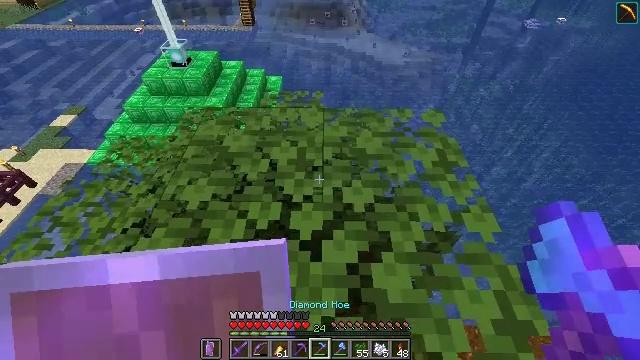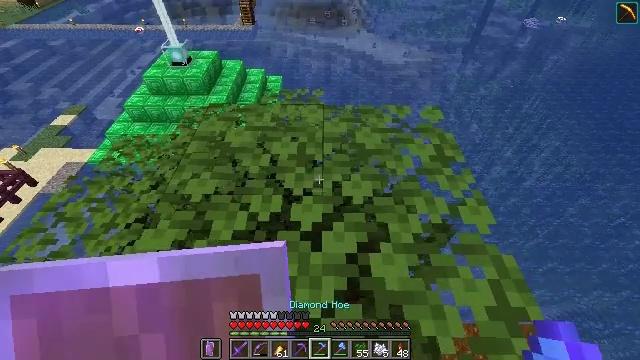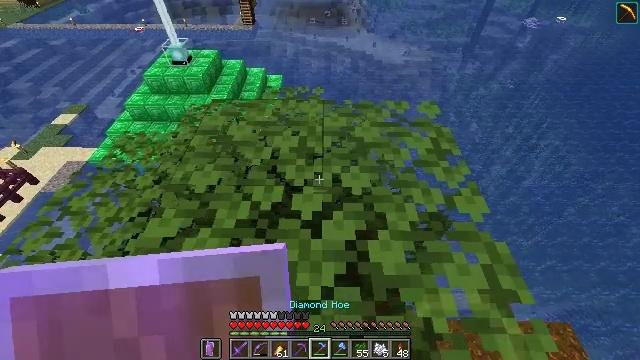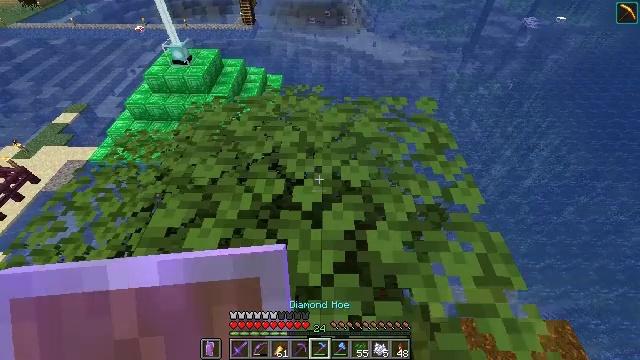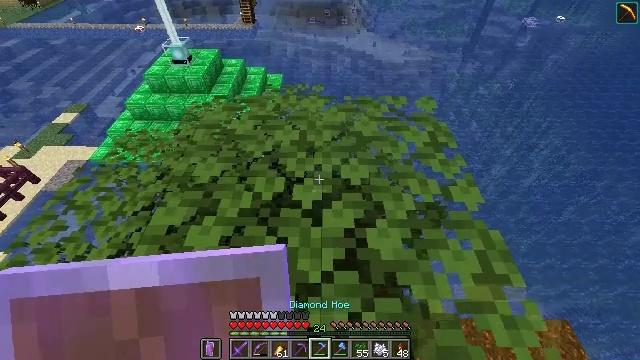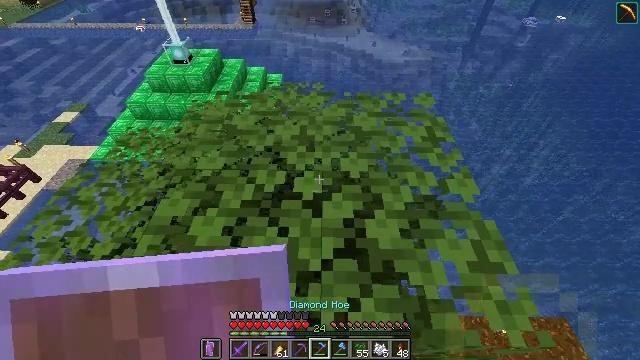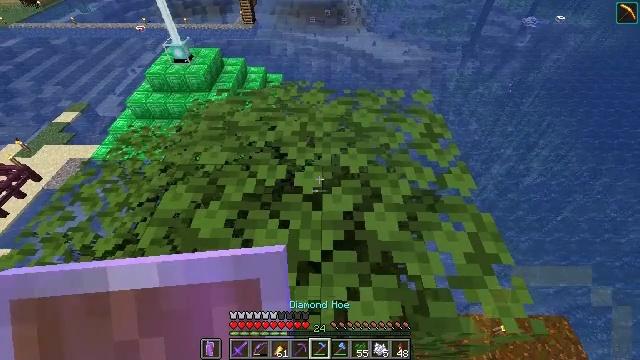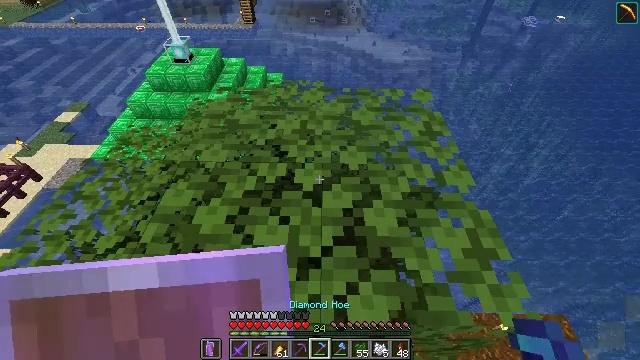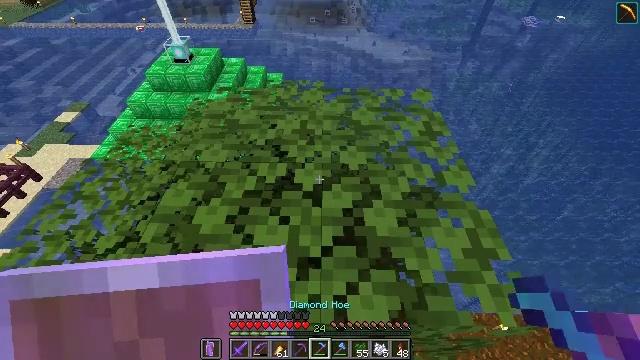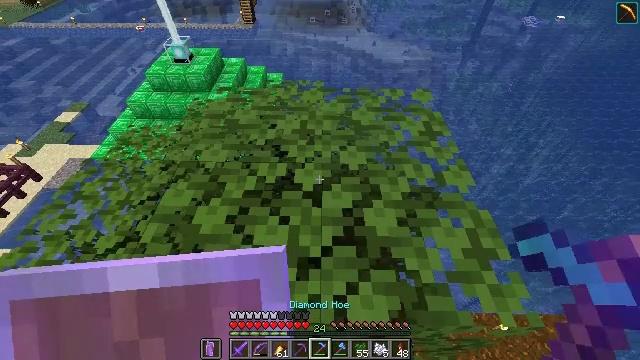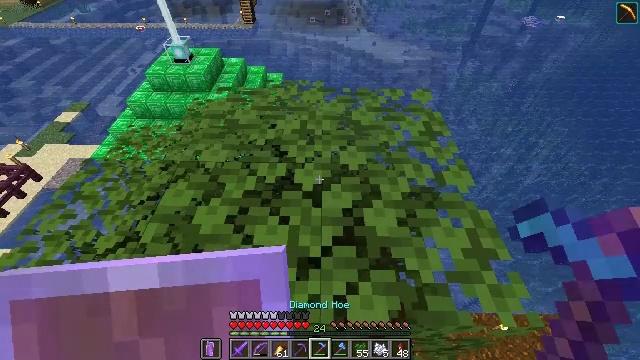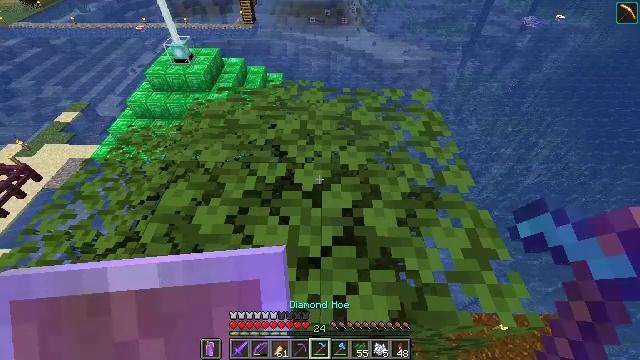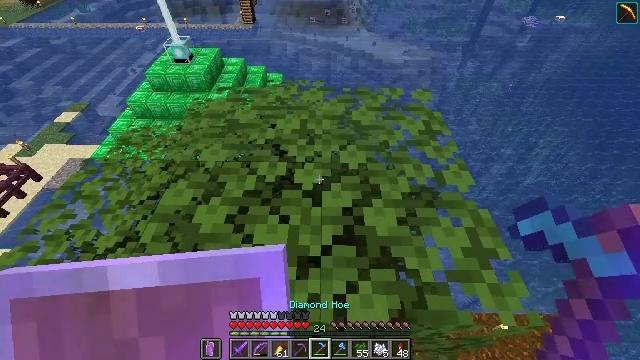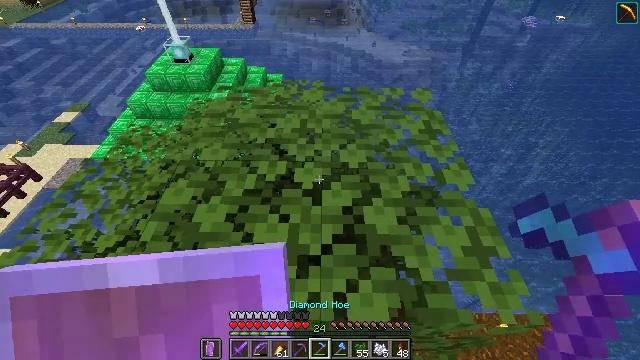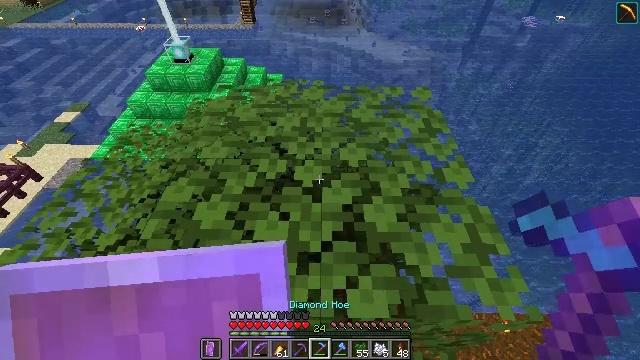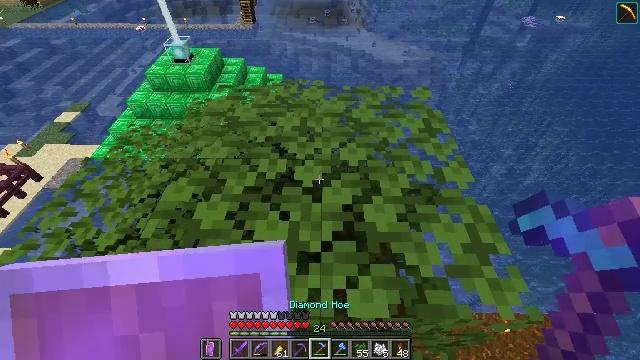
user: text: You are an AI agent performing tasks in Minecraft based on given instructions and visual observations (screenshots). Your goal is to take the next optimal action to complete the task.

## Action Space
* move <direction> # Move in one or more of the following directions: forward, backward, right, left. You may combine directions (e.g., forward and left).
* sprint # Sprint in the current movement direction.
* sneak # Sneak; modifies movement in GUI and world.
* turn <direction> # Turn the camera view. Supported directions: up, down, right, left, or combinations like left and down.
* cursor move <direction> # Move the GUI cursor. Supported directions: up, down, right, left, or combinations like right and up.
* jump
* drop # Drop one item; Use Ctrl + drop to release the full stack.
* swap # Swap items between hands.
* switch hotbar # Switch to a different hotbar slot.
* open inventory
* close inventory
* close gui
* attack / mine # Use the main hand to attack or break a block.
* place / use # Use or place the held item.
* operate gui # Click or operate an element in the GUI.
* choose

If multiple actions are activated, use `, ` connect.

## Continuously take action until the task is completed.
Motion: motion action
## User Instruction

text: Harvest dark oak leaves for decorative purposes.
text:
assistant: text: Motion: move back, sneak
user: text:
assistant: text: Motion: move back, sneak
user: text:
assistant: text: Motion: move back, sneak
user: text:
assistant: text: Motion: move back, sneak
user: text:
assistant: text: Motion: move back, sneak
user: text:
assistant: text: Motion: move back, sneak
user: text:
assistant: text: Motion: move back, sneak
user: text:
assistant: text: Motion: move back, sneak
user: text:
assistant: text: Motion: move back, sneak
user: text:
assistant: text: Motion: move back, sneak
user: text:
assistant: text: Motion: move back, sneak
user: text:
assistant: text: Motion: sneak
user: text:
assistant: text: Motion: sneak
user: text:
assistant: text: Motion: sneak
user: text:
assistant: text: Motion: sneak
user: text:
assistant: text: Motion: sneak
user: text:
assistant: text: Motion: sneak
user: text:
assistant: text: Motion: sneak
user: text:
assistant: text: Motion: sneak
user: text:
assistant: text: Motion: no_op
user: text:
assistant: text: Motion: no_op
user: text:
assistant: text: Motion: no_op
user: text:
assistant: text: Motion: turn left
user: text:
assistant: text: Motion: turn left
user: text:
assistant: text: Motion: turn left
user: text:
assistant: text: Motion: turn left
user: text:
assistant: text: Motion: attack / mine
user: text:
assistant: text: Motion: turn left, attack / mine
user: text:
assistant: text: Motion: attack / mine
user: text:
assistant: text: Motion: turn left, attack / mine